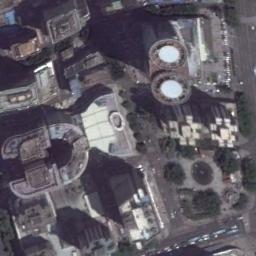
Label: commercial_area